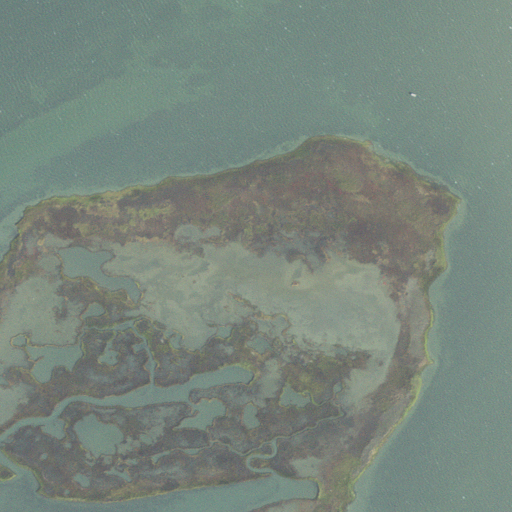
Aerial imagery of island in North Carolina named Outer Grass Lump containing herbaceous wetlands and open water